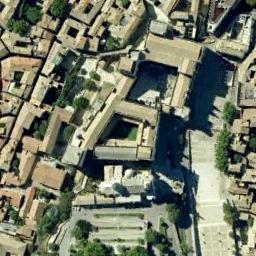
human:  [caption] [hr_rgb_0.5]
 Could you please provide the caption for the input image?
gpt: Numerous trees of different sizes are beside the palace .

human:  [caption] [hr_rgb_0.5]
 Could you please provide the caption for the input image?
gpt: The palace is surrounded by buildings .

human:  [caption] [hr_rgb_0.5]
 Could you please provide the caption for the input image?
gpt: The brown palace with courtyards is surrounded by lots of other buildings .

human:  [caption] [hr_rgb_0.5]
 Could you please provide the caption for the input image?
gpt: There are many round lawns near the palace .

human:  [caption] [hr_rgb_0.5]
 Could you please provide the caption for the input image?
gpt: There are many yellow buildings in the palace .